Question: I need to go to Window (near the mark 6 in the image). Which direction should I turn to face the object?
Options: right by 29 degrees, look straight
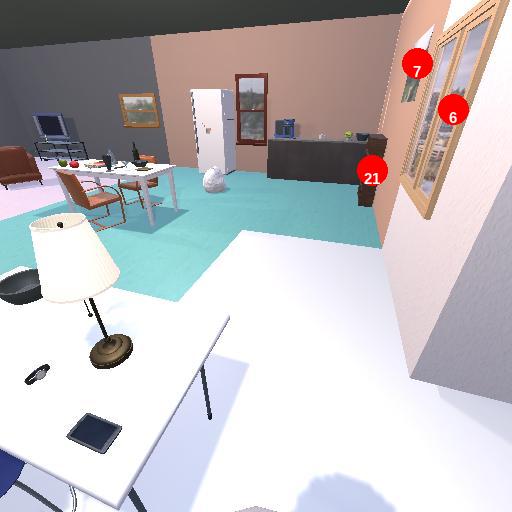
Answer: right by 29 degrees